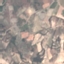
Land use / land cover class: PermanentCrop